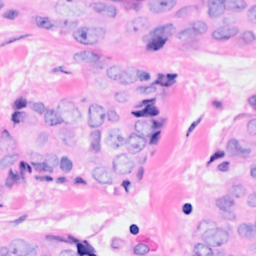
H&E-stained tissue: Breast